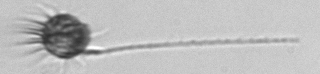
Label: Tontonia_appendiculariformis